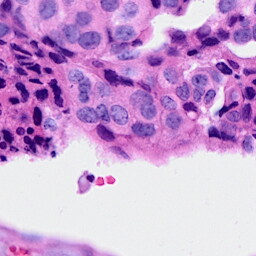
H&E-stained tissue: Breast